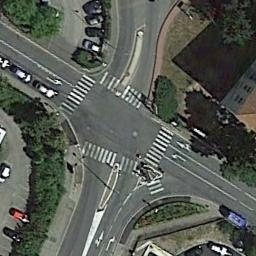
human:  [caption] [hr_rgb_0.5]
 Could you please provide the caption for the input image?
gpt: An intersection with sparse traffic is between some clearings .

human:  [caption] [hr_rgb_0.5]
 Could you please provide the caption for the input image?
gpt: There are several moving vehicles on the road at the intersection, There are many buildings and some trees around the intersection, And many cars are parked in the open space beside the intersection .

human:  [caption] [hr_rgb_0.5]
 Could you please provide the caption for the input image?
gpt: There are three red cars at the intersection .

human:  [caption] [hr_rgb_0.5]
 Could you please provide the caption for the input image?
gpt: There are some green trees beside the intersection .

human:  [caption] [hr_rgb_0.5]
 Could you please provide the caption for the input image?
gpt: There are many cars in the open space near the intersection .